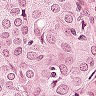
Metastatic tissue present: yes